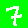
Digit: 7